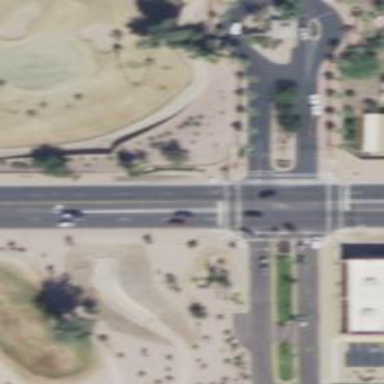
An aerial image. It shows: Solid stop line on the road marking.